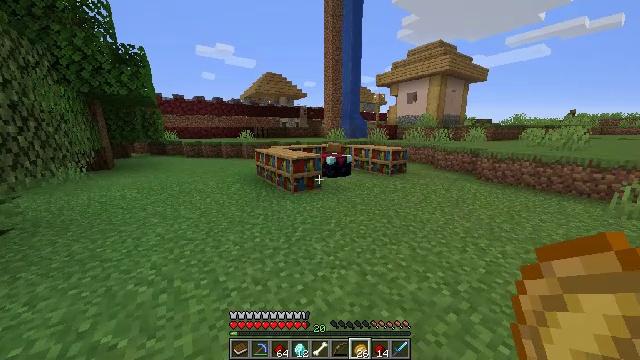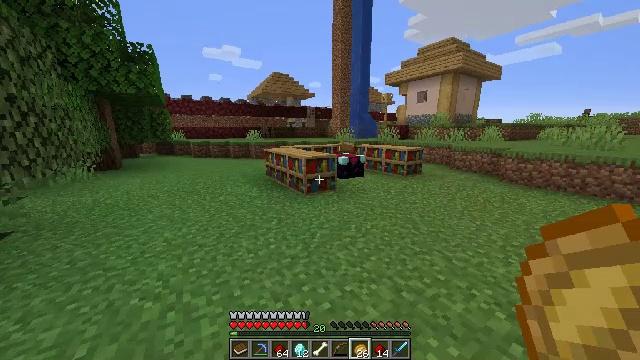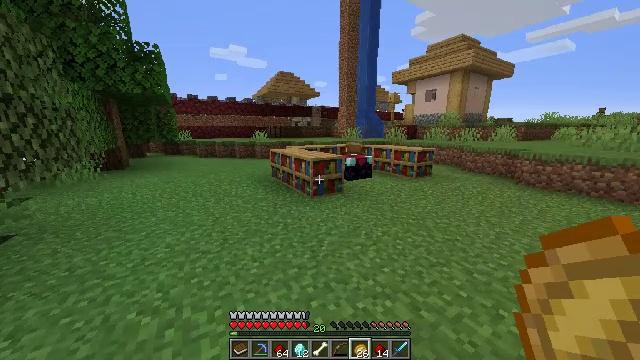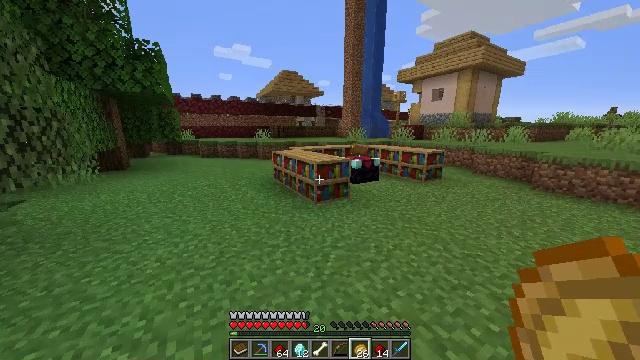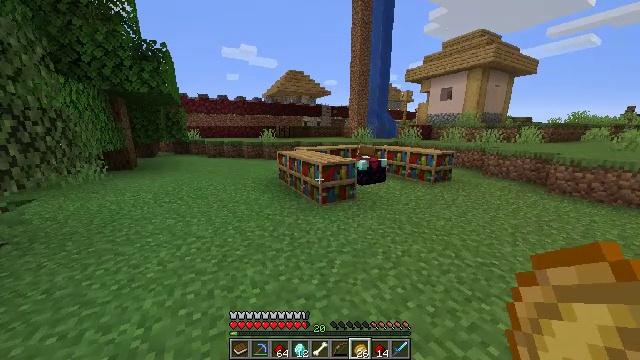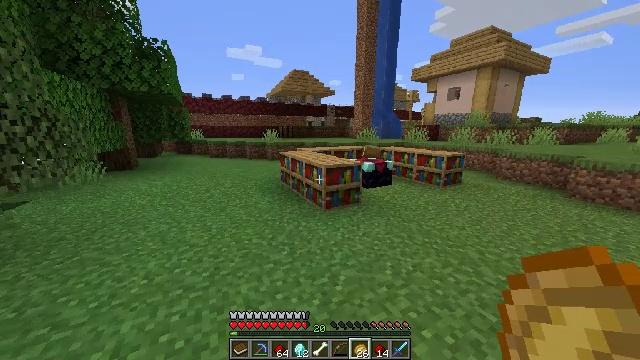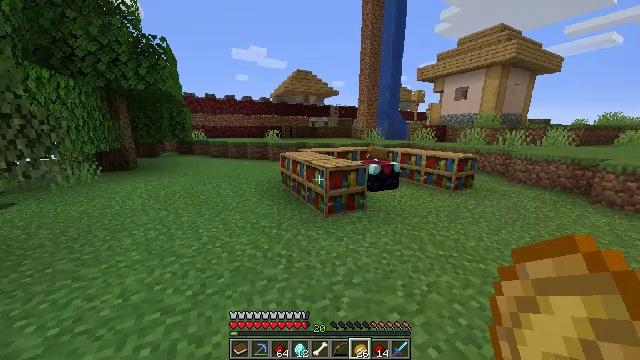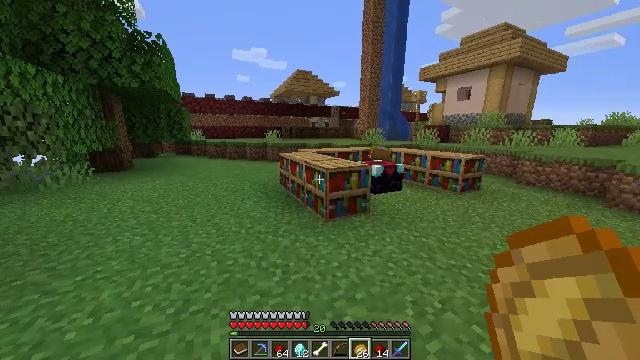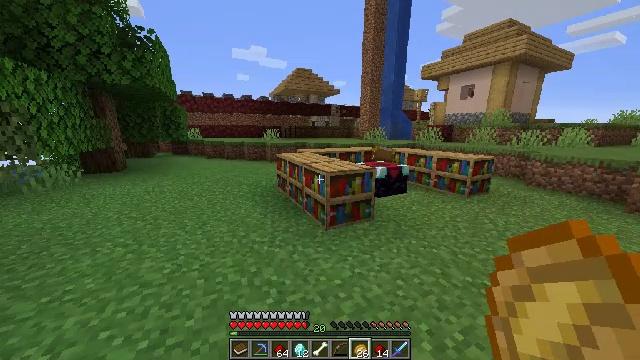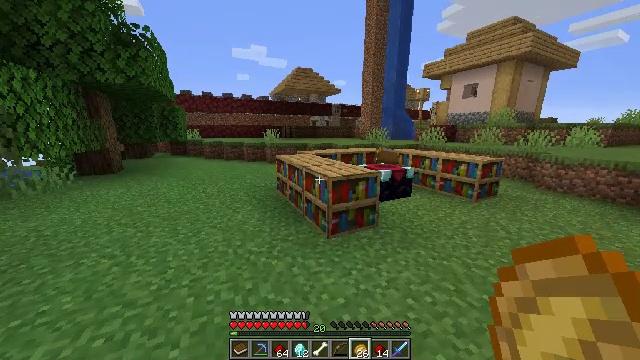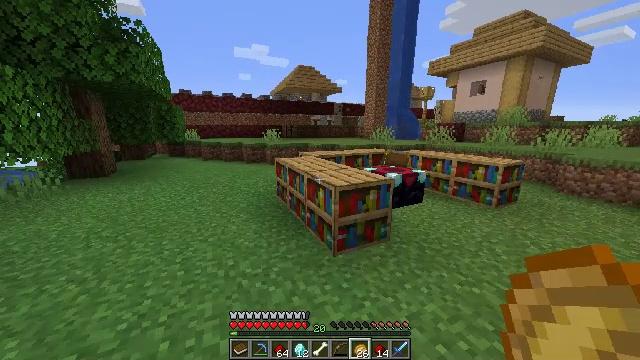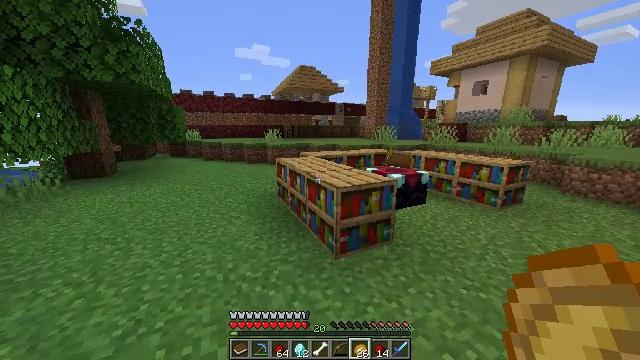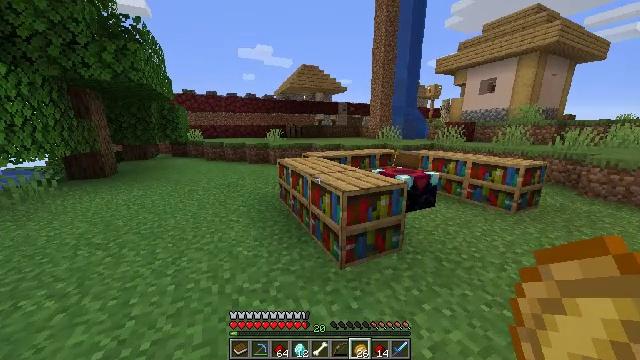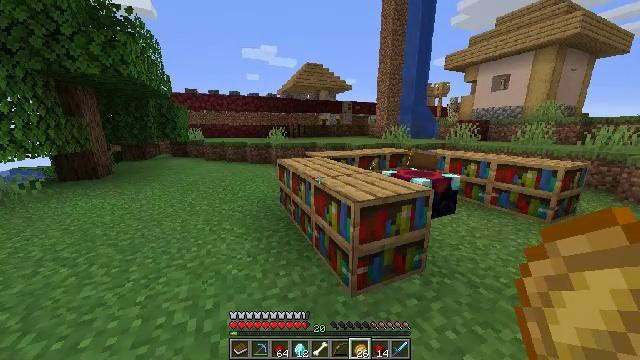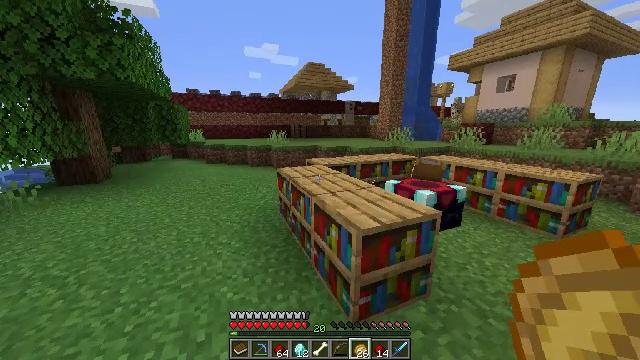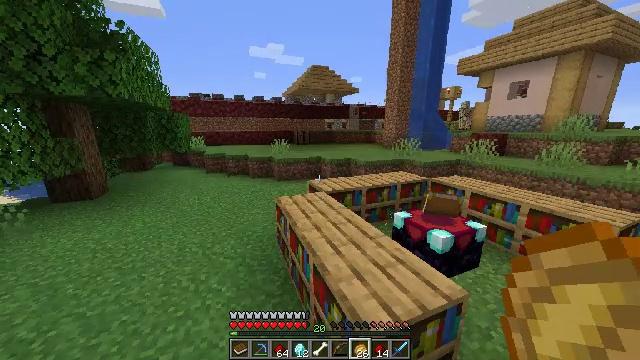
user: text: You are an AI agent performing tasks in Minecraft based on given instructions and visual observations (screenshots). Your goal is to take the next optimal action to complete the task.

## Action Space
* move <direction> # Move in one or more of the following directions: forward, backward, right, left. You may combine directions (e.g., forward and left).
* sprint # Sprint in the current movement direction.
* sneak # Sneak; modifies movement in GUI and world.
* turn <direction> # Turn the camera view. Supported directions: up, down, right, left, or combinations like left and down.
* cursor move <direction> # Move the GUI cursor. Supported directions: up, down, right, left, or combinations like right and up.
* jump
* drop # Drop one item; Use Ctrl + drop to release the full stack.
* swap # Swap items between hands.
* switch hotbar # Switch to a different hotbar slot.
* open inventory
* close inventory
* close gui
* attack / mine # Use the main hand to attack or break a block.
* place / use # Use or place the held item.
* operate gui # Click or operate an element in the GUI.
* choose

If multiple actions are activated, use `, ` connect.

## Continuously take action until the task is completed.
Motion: motion action
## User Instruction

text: craft item air
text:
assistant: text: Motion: move forward, turn left
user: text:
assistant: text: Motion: move forward, turn left
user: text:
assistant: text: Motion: move forward
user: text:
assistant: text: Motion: move forward, turn left
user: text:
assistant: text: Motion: move forward, turn left
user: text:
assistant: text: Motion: move forward
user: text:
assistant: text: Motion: move forward
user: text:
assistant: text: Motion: move forward
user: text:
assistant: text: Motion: move forward
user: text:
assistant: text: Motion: move forward
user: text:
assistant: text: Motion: move forward
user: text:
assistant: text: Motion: move forward
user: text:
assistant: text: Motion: move forward, turn left
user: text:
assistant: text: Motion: move forward, jump
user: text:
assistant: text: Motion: move forward, turn left, jump
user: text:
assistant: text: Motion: move forward, jump
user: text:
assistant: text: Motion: move forward, jump
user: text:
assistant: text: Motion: move forward
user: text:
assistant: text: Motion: move forward
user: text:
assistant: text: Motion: move forward
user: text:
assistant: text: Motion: move forward
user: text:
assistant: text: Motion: move forward
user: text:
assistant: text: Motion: move forward
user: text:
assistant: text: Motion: move forward
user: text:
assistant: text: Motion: move forward
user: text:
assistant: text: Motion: move forward, turn right and down
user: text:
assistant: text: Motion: move forward, turn right
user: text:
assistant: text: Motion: move forward, turn right
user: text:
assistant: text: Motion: move forward, turn right
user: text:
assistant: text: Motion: move forward